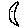
Label: moon